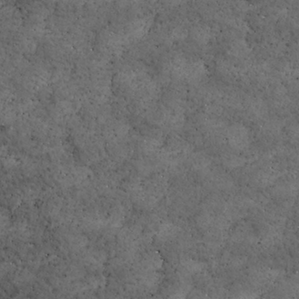
Label: non_frost